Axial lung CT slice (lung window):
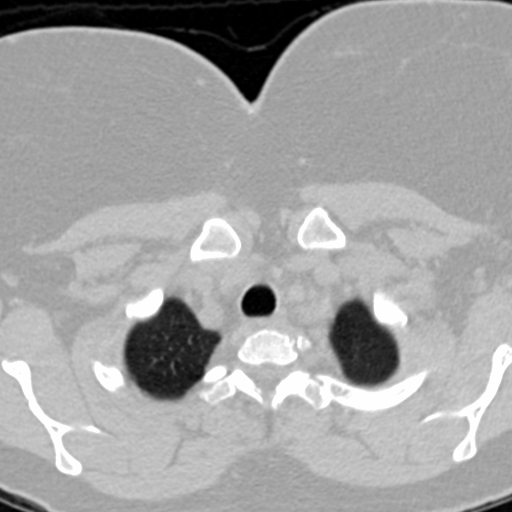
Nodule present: no